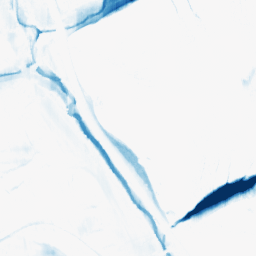
Category: morphological
Decomposition family: morphological_ellipse
Decomposition parameters: operation: closing
width: 30
height: 5
Upsampling method: sinc_hamming
Upsampling parameters: scale: 2
kernel_size: 16
Upsampling scale: 2